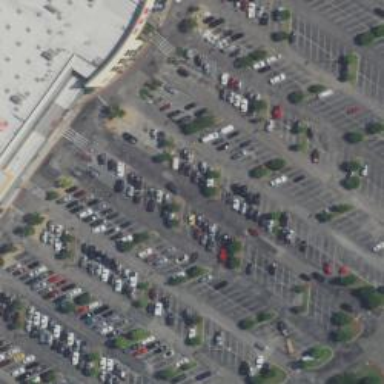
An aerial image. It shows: Trolley bay.